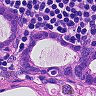
Metastatic tissue present: yes